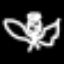
Label: angel